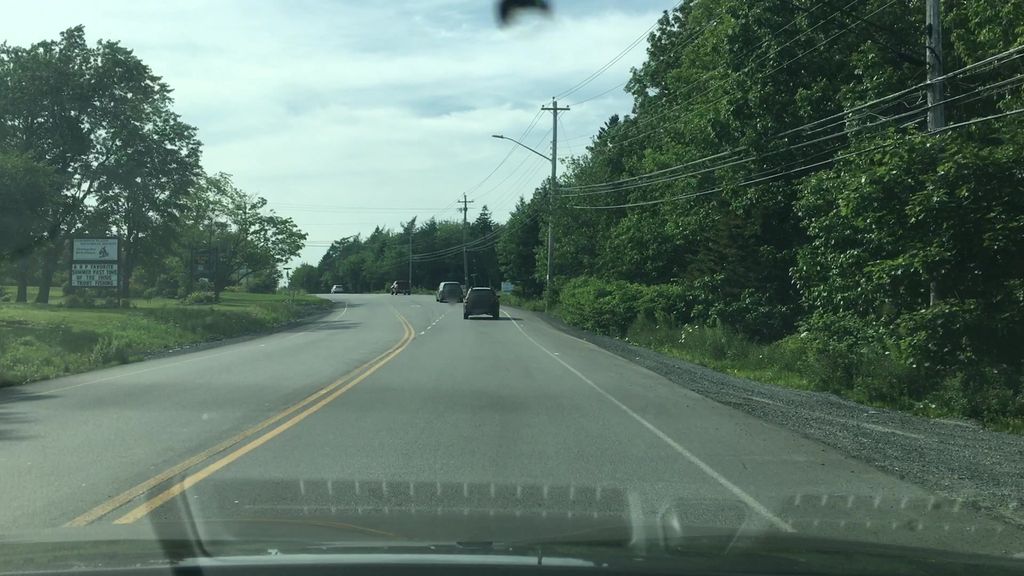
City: halifax